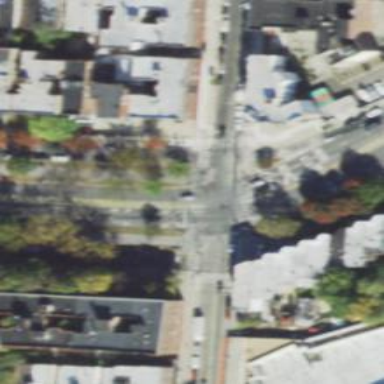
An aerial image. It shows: Footway located on traffic island.